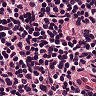
Metastatic tissue present: no